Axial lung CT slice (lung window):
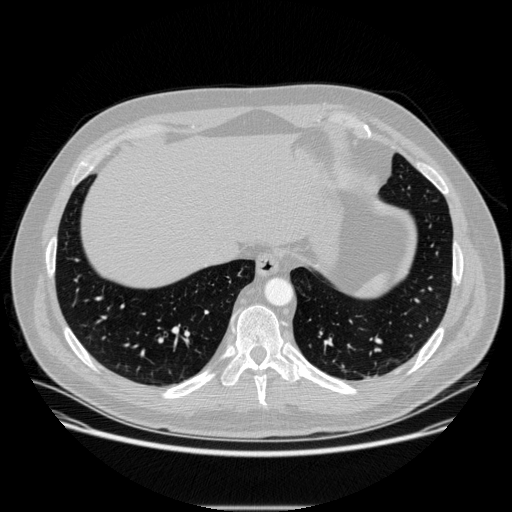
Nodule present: no